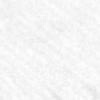
Label: no_change